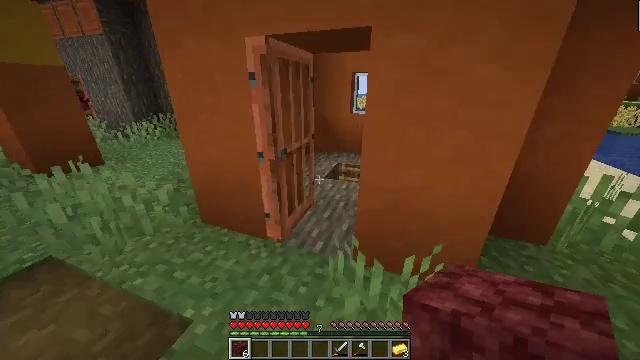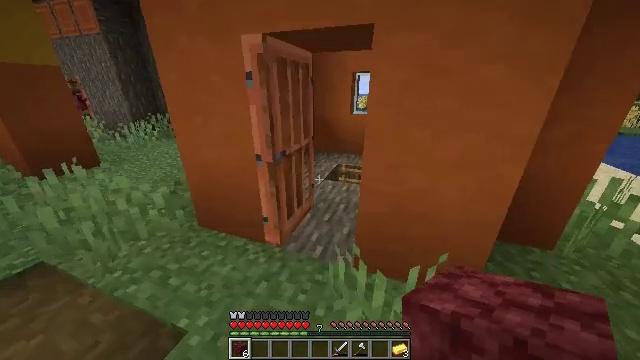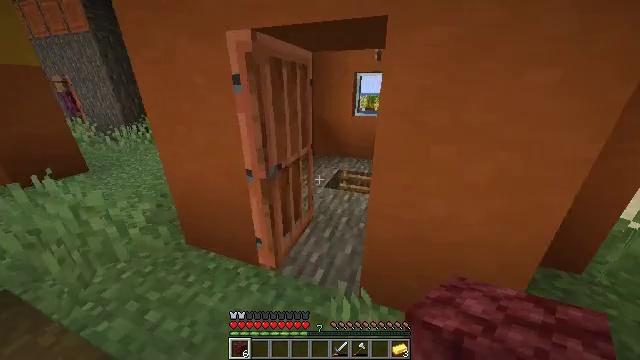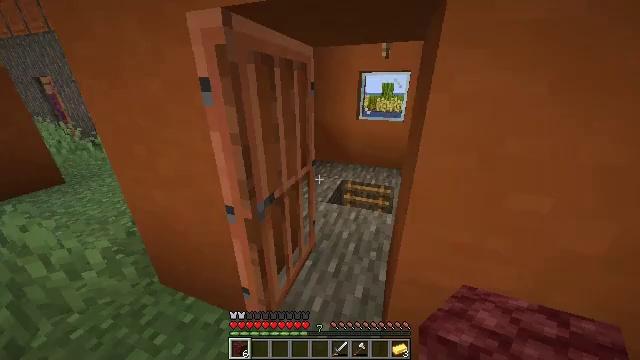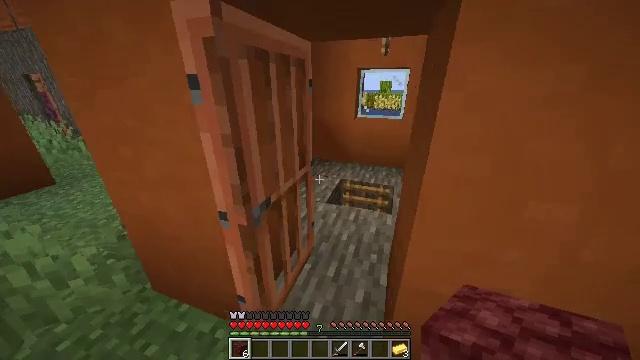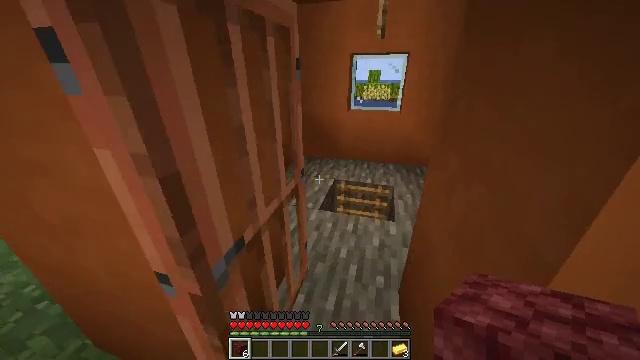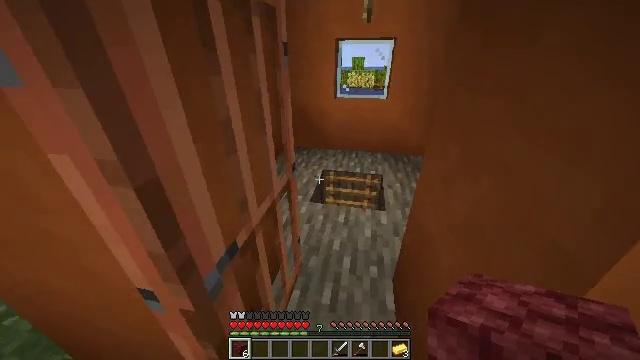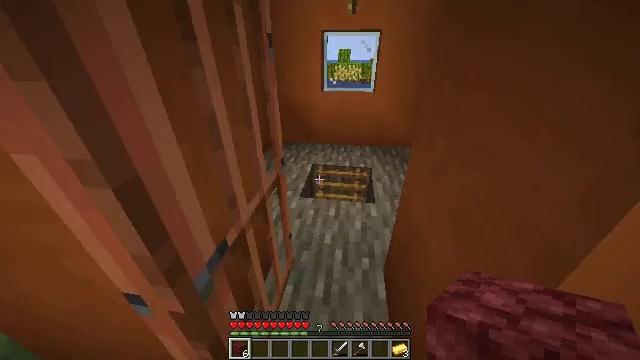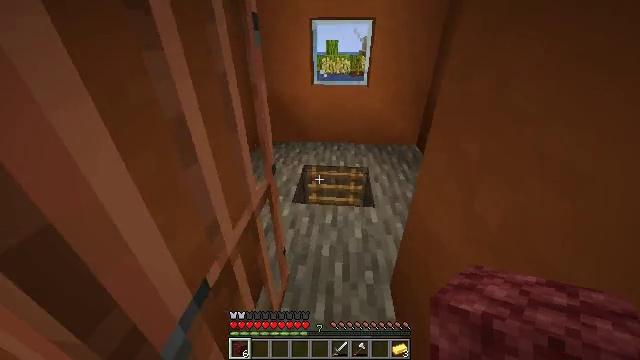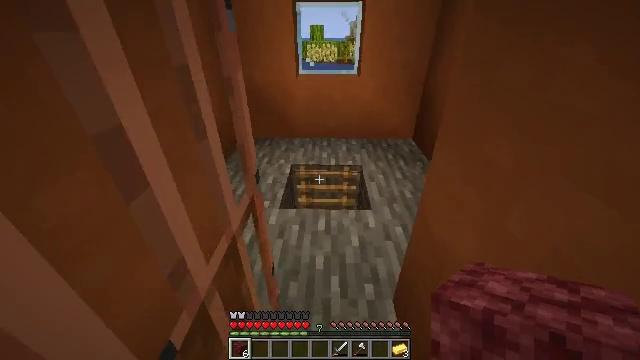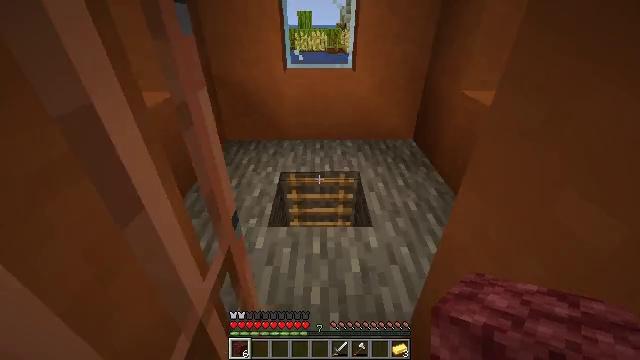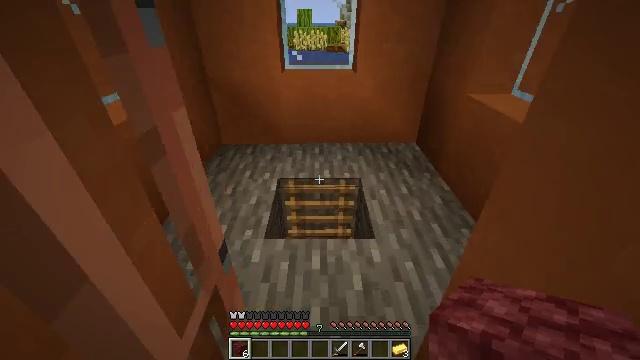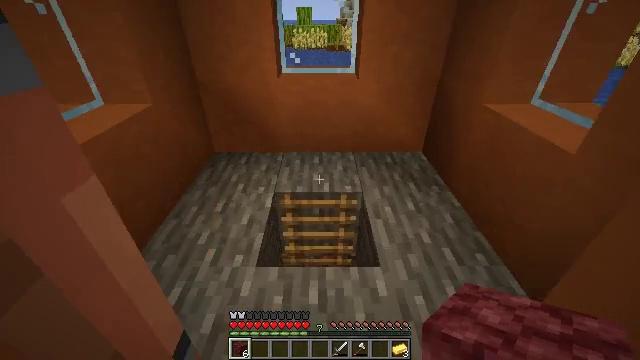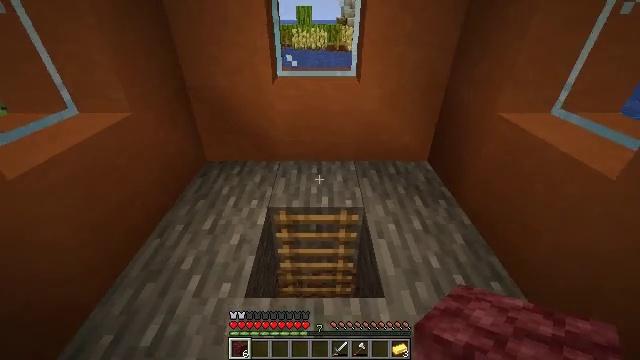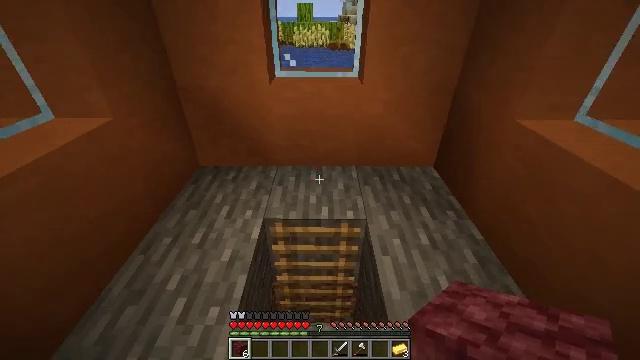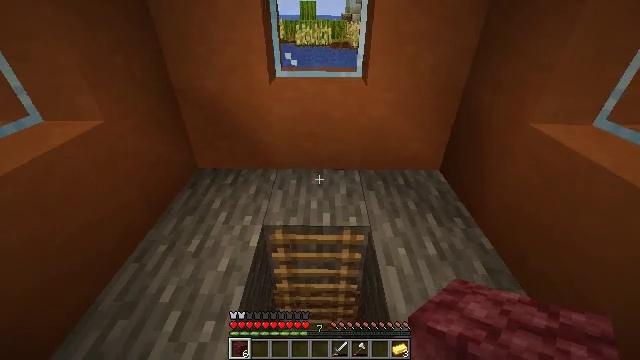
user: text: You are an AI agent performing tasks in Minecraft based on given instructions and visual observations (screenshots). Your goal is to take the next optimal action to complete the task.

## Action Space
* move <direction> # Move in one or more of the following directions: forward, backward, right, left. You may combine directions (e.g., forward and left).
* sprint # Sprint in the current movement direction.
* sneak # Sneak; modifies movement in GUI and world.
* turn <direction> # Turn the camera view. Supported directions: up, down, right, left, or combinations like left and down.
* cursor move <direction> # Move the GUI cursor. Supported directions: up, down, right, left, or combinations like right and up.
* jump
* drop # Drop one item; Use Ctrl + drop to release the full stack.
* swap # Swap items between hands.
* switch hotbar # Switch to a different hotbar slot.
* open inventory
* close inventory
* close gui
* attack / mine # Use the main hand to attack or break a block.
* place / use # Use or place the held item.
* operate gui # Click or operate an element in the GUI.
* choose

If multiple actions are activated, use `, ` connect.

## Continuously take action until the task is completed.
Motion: motion action
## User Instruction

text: Craft a stone shovel with cobblestone and sticks.
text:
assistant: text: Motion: move forward
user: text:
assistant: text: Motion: move forward, sprint
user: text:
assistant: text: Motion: move forward, sprint
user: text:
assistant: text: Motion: move forward, sprint
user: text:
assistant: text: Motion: move forward, sprint, turn right and down
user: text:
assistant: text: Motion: move forward, turn right and down
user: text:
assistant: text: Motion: move forward, turn right and down
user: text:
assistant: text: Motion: move forward, turn right
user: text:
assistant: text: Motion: move forward, turn right
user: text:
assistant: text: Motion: move forward, turn right
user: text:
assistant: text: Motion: move forward
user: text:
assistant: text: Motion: move forward
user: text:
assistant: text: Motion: move forward
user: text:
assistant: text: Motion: move forward
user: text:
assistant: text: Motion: no_op
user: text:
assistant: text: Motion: no_op
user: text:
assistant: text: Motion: no_op
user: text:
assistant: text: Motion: no_op
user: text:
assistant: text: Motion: no_op
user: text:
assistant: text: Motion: no_op
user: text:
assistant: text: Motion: no_op
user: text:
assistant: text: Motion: no_op
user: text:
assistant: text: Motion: no_op
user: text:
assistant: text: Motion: no_op
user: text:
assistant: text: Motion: no_op
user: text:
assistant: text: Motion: no_op
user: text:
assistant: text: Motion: no_op
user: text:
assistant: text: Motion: no_op
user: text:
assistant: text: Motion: no_op
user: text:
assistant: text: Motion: open inventory